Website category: jobs
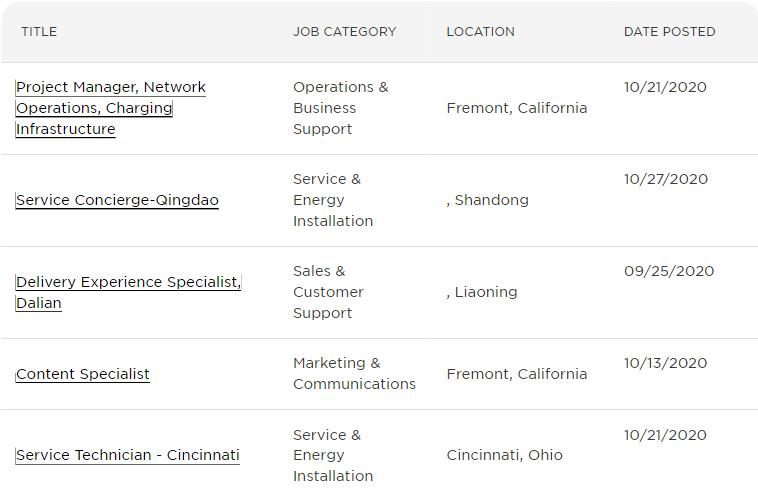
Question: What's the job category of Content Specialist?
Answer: Marketing & Communications

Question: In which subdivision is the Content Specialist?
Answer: Marketing & Communications

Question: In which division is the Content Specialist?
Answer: Marketing & Communications

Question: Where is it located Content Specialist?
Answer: Marketing & Communications

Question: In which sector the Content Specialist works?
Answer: Marketing & Communications

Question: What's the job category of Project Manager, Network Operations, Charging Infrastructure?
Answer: Operations & Business Support

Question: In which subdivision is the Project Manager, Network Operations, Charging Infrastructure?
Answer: Operations & Business Support

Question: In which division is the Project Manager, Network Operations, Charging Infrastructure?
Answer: Operations & Business Support

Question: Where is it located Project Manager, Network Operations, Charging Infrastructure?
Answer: Operations & Business Support

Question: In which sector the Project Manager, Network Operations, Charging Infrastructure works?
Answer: Operations & Business Support

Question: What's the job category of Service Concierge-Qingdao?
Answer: Service & Energy Installation

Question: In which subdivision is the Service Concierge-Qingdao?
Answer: Service & Energy Installation

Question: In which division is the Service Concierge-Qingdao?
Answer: Service & Energy Installation

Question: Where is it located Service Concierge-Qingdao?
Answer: Service & Energy Installation

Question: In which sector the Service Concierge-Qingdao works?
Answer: Service & Energy Installation

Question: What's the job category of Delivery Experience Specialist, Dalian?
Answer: Sales & Customer Support

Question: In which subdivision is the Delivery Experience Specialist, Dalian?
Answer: Sales & Customer Support

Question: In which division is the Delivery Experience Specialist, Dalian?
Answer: Sales & Customer Support

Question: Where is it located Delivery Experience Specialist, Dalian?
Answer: Sales & Customer Support

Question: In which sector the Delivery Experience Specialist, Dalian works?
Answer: Sales & Customer Support

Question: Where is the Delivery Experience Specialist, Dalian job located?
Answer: , Liaoning

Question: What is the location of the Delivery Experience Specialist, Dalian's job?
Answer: , Liaoning

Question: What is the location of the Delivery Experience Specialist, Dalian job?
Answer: , Liaoning

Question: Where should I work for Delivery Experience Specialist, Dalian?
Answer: , Liaoning

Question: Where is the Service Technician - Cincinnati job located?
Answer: Cincinnati, Ohio

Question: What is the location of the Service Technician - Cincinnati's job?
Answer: Cincinnati, Ohio

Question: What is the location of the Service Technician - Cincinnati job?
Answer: Cincinnati, Ohio

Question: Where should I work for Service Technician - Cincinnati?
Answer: Cincinnati, Ohio

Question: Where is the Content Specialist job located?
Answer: Fremont, California

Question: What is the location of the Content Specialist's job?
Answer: Fremont, California

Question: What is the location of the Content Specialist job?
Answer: Fremont, California

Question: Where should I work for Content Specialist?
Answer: Fremont, California

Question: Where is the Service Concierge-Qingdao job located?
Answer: , Shandong

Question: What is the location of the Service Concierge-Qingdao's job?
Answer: , Shandong

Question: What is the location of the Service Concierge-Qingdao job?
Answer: , Shandong

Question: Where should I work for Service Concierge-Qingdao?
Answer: , Shandong

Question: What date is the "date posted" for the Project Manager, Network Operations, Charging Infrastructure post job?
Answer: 10/21/2020

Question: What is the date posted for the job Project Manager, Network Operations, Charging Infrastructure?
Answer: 10/21/2020

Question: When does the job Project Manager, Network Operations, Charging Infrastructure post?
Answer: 10/21/2020

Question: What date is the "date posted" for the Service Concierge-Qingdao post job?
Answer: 10/27/2020

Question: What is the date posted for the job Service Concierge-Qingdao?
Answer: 10/27/2020

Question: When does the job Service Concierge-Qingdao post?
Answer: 10/27/2020

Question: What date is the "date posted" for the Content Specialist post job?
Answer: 10/13/2020

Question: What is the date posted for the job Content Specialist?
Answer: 10/13/2020

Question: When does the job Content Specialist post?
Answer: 10/13/2020

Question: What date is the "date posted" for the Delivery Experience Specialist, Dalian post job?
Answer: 09/25/2020

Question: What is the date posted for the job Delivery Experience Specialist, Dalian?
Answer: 09/25/2020

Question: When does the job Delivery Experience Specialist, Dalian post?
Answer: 09/25/2020

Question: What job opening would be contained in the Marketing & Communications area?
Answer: Content Specialist

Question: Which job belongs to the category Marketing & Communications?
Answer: Content Specialist

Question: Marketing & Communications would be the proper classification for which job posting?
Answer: Content Specialist

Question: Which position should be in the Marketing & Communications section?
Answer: Content Specialist

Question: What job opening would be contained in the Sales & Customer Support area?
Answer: Delivery Experience Specialist, Dalian

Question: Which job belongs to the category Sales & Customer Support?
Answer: Delivery Experience Specialist, Dalian

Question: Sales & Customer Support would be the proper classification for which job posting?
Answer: Delivery Experience Specialist, Dalian

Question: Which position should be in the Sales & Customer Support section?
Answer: Delivery Experience Specialist, Dalian

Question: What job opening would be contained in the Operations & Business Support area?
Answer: Project Manager, Network Operations, Charging Infrastructure

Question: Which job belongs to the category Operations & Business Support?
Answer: Project Manager, Network Operations, Charging Infrastructure

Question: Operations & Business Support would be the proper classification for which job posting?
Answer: Project Manager, Network Operations, Charging Infrastructure

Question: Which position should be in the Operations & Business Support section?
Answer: Project Manager, Network Operations, Charging Infrastructure

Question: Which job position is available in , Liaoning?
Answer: Delivery Experience Specialist, Dalian

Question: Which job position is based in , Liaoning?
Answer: Delivery Experience Specialist, Dalian

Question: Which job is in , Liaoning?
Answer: Delivery Experience Specialist, Dalian

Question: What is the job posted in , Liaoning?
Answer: Delivery Experience Specialist, Dalian